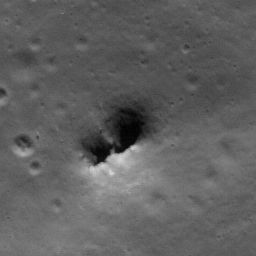
Pit: Copernicus 19a
Host crater: Copernicus
Host type: impact_melt
Lunar coordinates: latitude 10.133, longitude 339.605